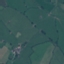
Land use / land cover: Pasture